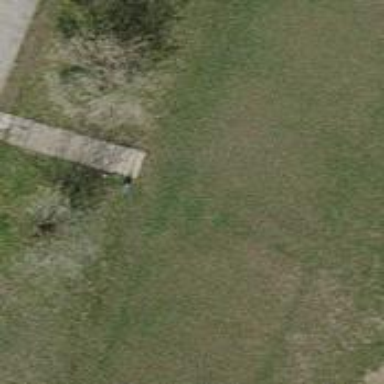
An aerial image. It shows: Set of concrete steps.